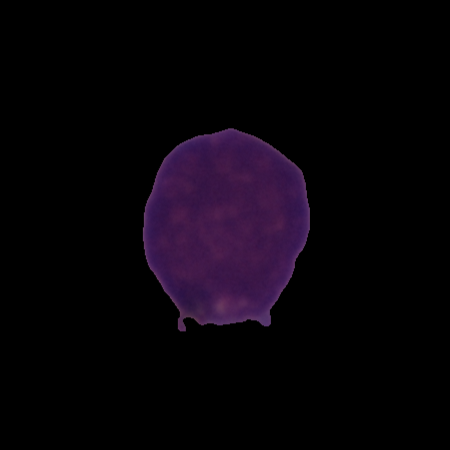
Label: cancer